高三 · 计数
已知随机变量 $X$ 的分布列如下, 则 $p=$

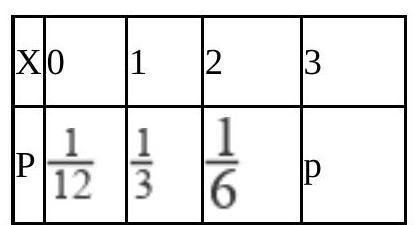
A. $\frac{1}{12}$
B. $\frac{1}{6}$
C. $\frac{1}{3}$
D. $\frac{5}{12}$
答案: D
解析: 答案: D

【解析】 由题意可得 $\frac{1}{12}+\frac{1}{3}+\frac{1}{6}+p=1$, 则 $p=\frac{5}{12}$.

故答案为: D